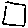
Label: square